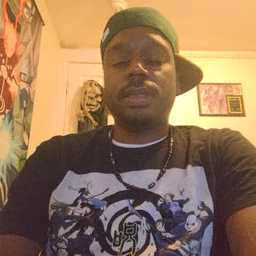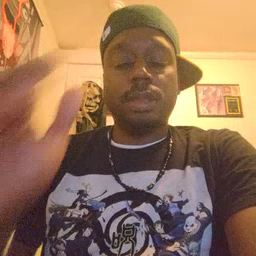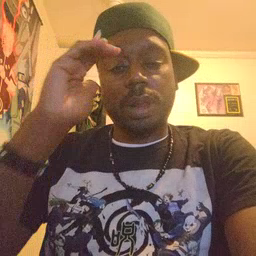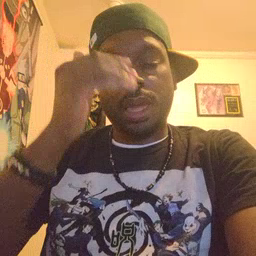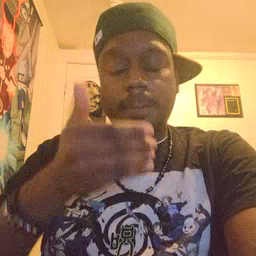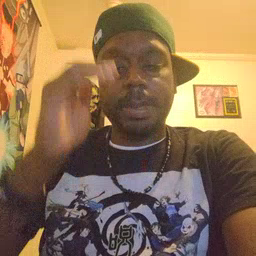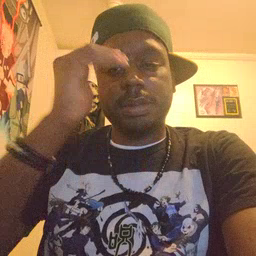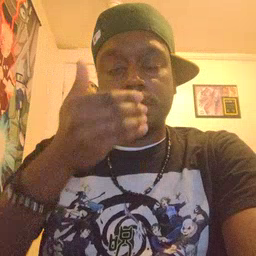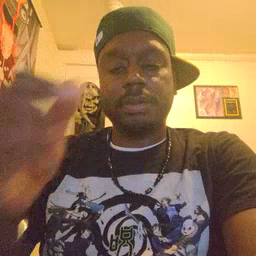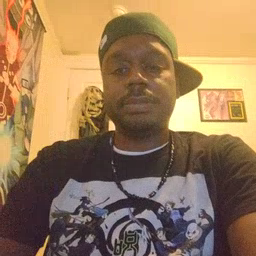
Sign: sleepy